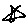
Label: star